Question: I would like to add a color picker to my website, so people can change the color of the background of the page. I would like to have a square, with all the possible colors in it, like below. When someone clicks on a pixel, it's color is stored as a variable.

What programming language should I use for this? Any tips greatly appreciated.
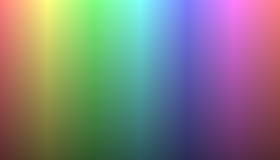
Answer: There are tons of such tools available online. But for the sake of a programming challenge, I'll give you some guidelines/ideas if you (or someone else reading this) still decide to build it yourself.
---
You can use JavaScript and HTML canvas.
The first step is getting the color image on the canvas, you can either draw the existing image onto it, or build it programmatically - it doesn't matter which you choose. Key for this step: <URL>
The next step is adding an event listener on the canvas, and using the image data to recognize the RGB(A) values of the clicked pixel. Key for this step: <URL>
Finally, you use that RGB(A) values and assign it to the background color.